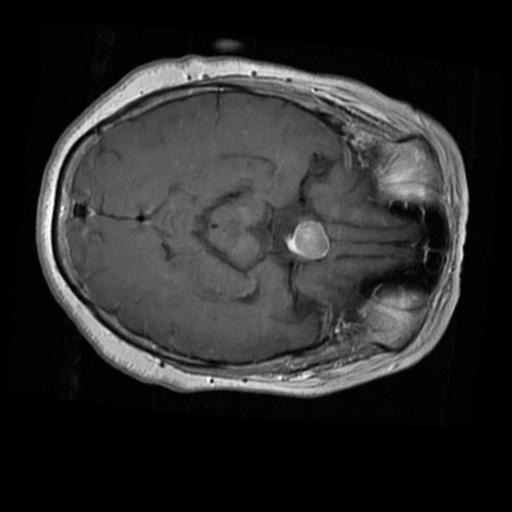
Label: brain_tumor